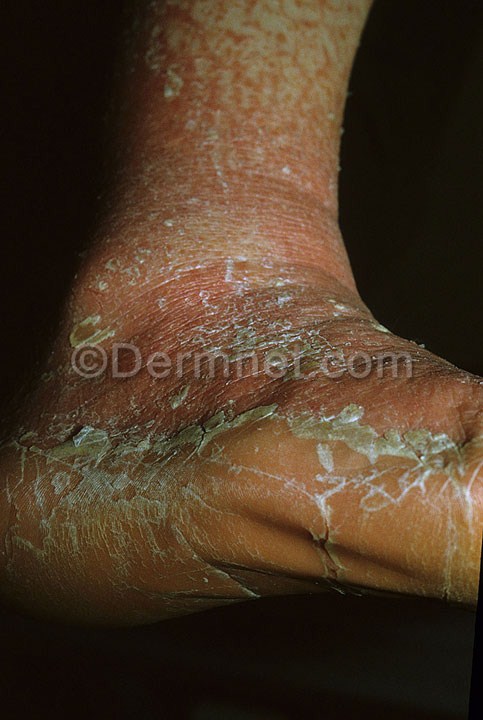
Disease: Psoriasis pictures Lichen Planus and related diseases